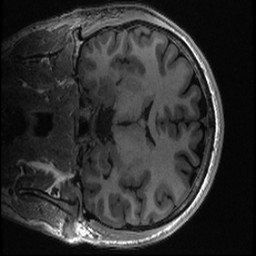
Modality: T1w
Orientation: coronal
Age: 28
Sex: male